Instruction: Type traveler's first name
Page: traveler
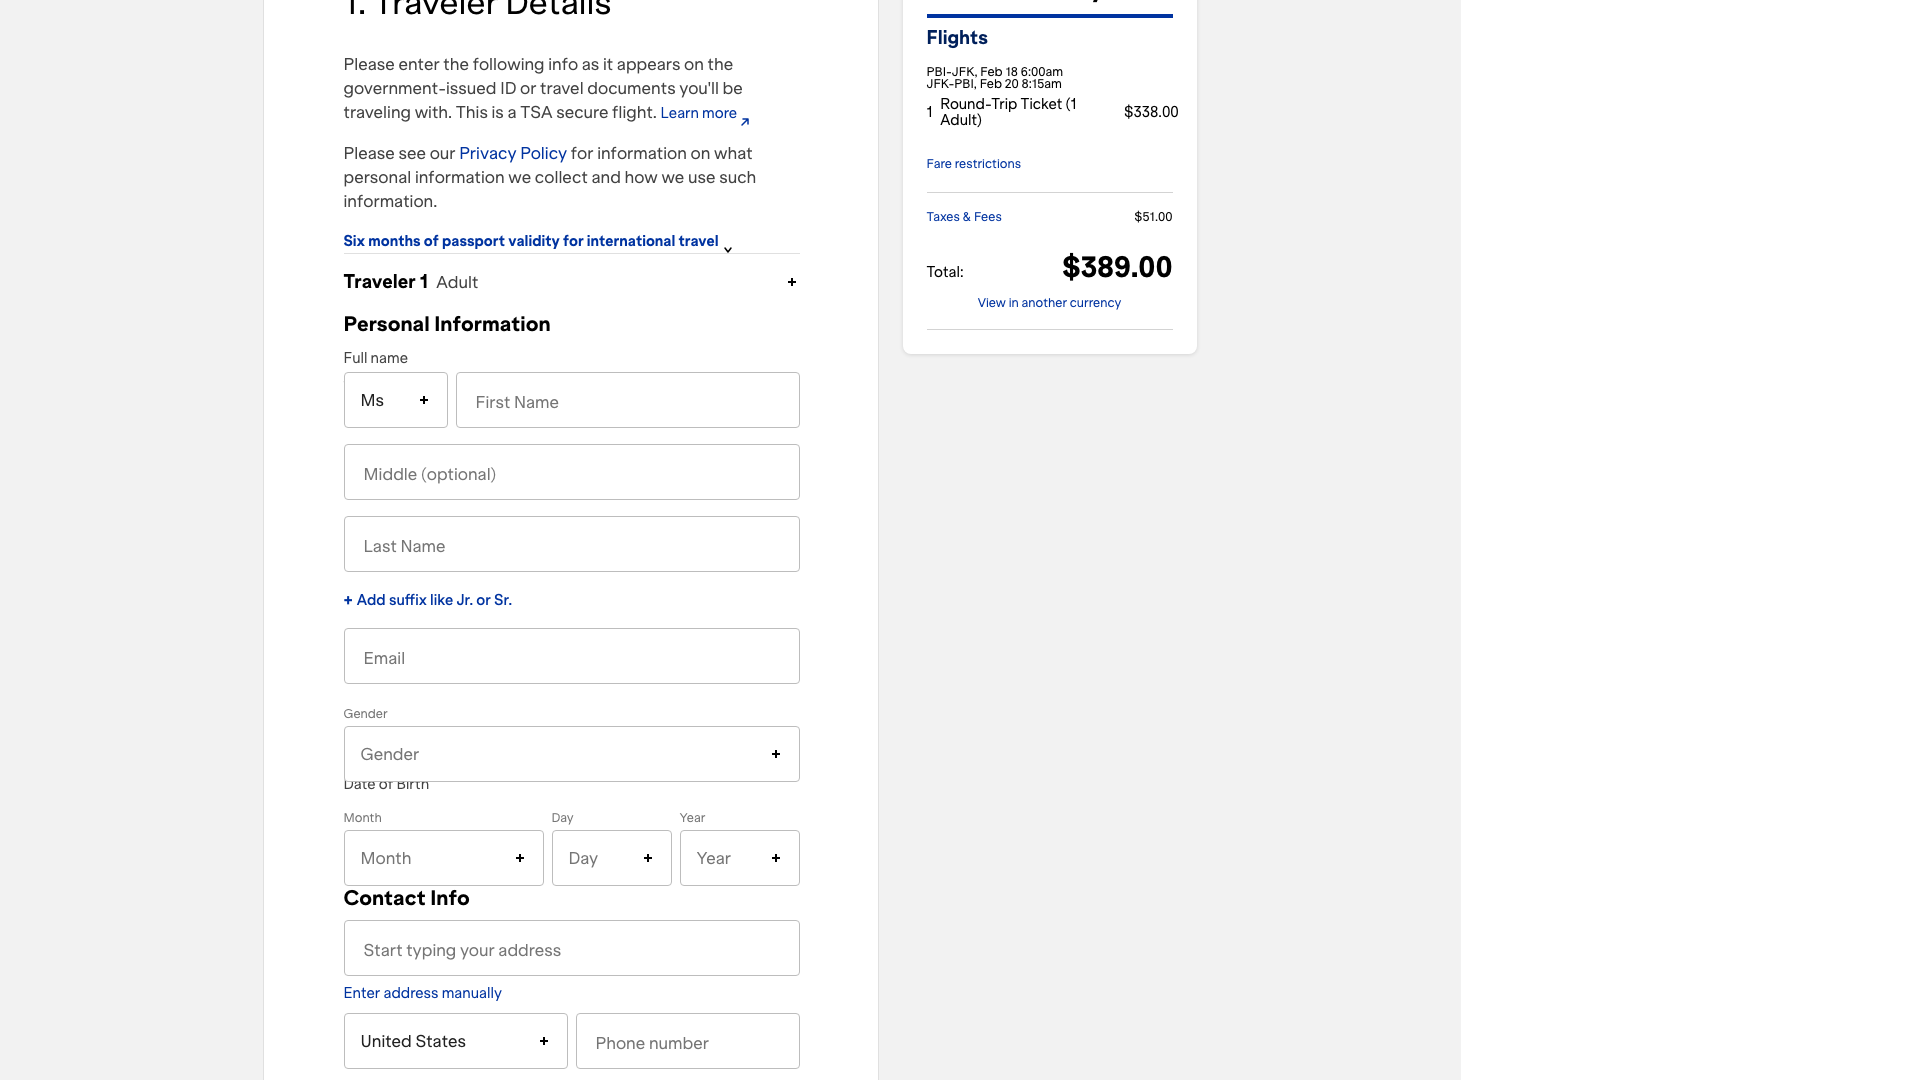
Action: type